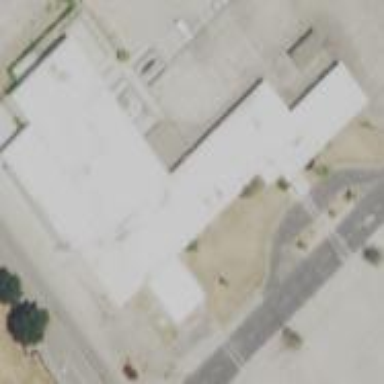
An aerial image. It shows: Building.